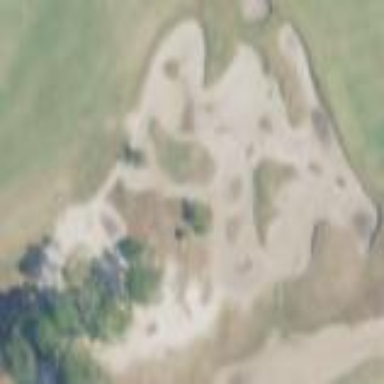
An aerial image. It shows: Golf bunker filled with sandy terrain.